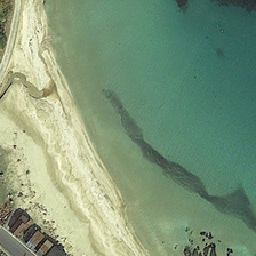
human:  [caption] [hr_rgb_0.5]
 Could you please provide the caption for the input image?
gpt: The yellow beach lies between the green sea and the winding road.

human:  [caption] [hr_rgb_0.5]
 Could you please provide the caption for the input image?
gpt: There are three brown houses on the light yellow beach.

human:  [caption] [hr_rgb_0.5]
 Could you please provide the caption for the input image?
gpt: The yellow beach lies between the green sea and the curved road.

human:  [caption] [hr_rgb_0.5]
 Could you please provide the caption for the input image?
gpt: There are three brown houses on the pale yellow beach.

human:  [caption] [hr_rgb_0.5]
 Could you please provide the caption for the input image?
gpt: There are three brown houses on the pale yellow beach.